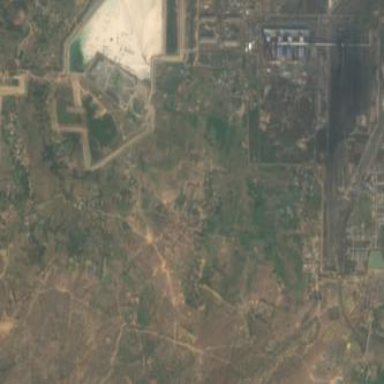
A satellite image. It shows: Industrial area with coal-powered plant.